Question:
Only the selected row's text appears on the DataGridView. I've tried adding the rows via a DataTable and the setting the data source and just adding the rows directly to the gridview.
'''
dgvCudaMiner_Failover.Rows.Add(object.property1.ToString(), object.property2, object.property3, object.property4, true, object.property5.ToString());
'''
Any ideas on what's going on? I tried changing all the columns to text columns to see if that would work, but it didn't.
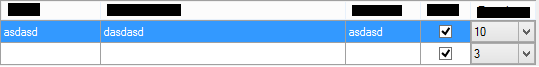
Answer: Converting my comment to answer as requested.
> I suspect, cell's foreground color was set to the same color as background. The text is actually there, but you can't see it until background color changed to blue (which happen when a row selected)